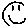
Label: smiley face